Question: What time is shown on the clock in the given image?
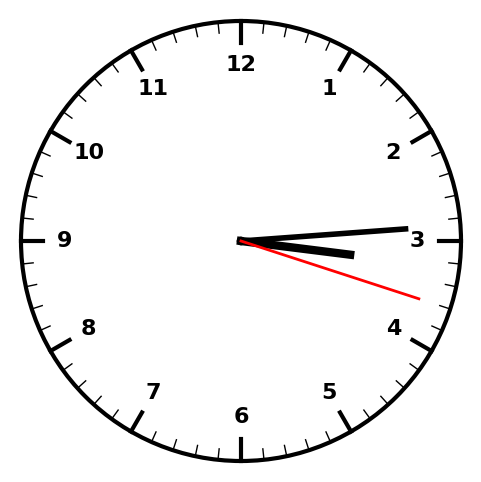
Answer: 03:14:18